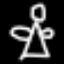
Label: angel